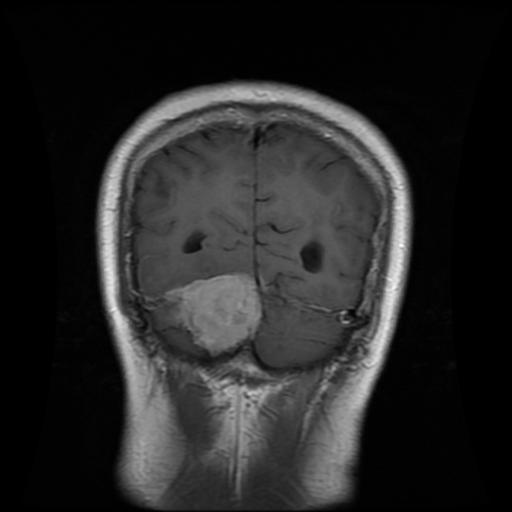
Label: meningioma